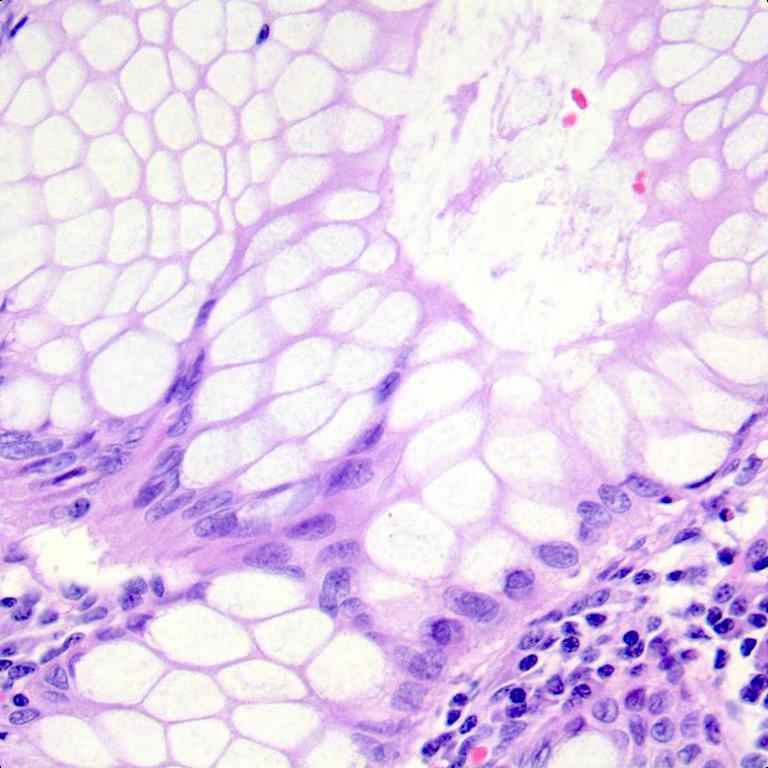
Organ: colon
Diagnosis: benign